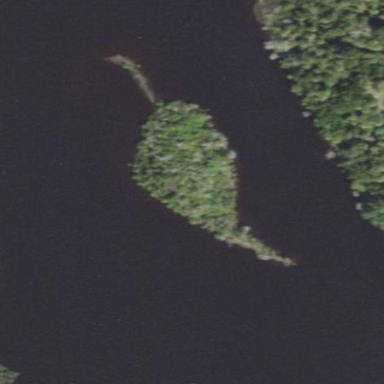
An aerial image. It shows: Islet.